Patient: sex M, age 79
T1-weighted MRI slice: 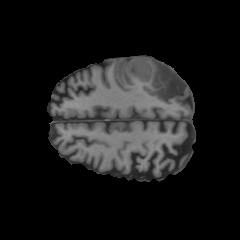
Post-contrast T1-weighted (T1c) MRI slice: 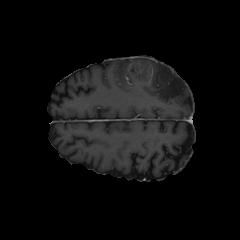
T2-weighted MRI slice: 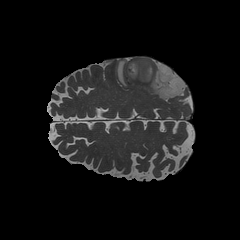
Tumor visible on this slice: yes
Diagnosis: Glioblastoma, IDH-wildtype
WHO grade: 4